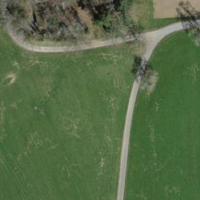
EUNIS habitat code: 52
Species observed at this site:
Trifolium repens